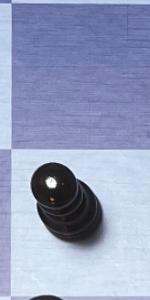
Label: Pawn_Black